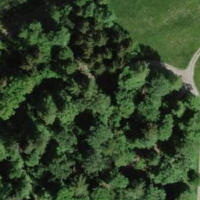
EUNIS habitat code: 44
Species observed at this site:
Juglans regia